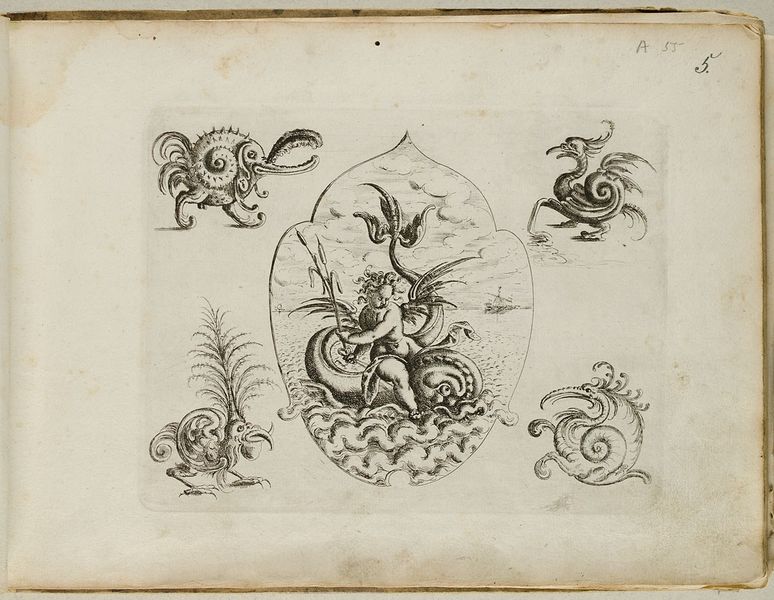
Titel: Das Element Wasser, Blatt aus dem 'Neuw Grotteßken Buch'
Künstler: Christoph Jamnitzer
Standort: Hamburg
Institution: Museum für Kunst und Gewerbe Hamburg
Schlagwörter: meer, wasser, delphin, papier, grafik, graphik, gefolge, ornamente, fotografie, photographie, druckgraphik, druckgrafik, radierung, gestalten, fabelwesen, putten, ungeheuer, amoretten, monster, groteske, mer, fabeltier, fabeltiere, neptun, sea, gerippt, zwitterwesen, monstrum, knorpelwerk, reproduktionen, druckerzeugnisse, pflanzenornamente, ornamentstich, vorlageblätter, rohrputzer